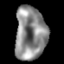
Tissue: lung
Cell type: T cells
Senescence score: 0.2259
Nuclear area (px): 1616
Mean DAPI intensity: 139.465